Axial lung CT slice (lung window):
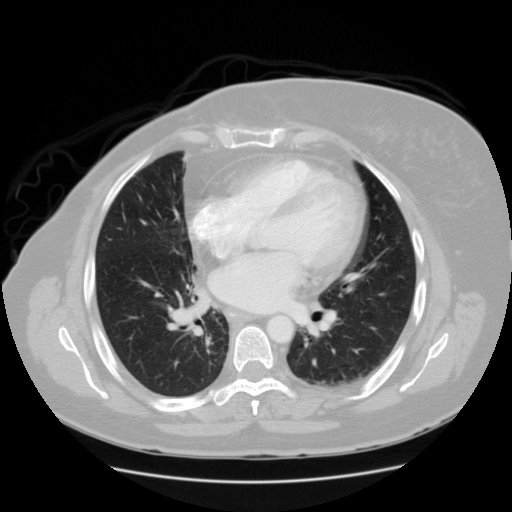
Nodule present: no